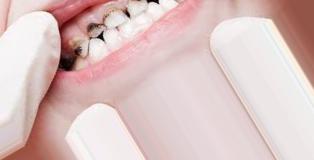
Condition: Caries